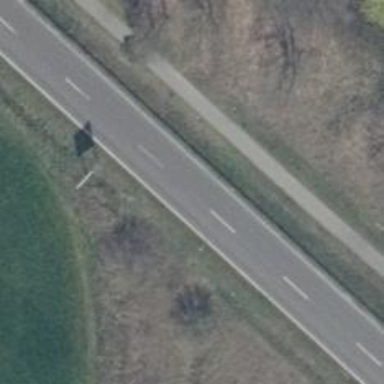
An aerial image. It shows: Secondary road with asphalt surface.